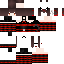
A male human skin with dark skin, wearing brown long hair dressed in a red hoodie and red pants, featuring a closed mouth.